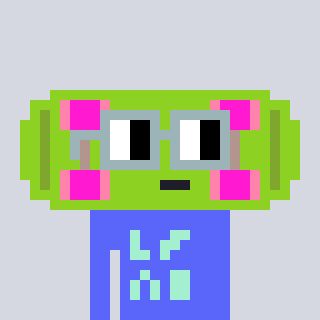
a pixel art character with square dark gray glasses, a skateboard-shaped head and a purple-colored body on a cool background